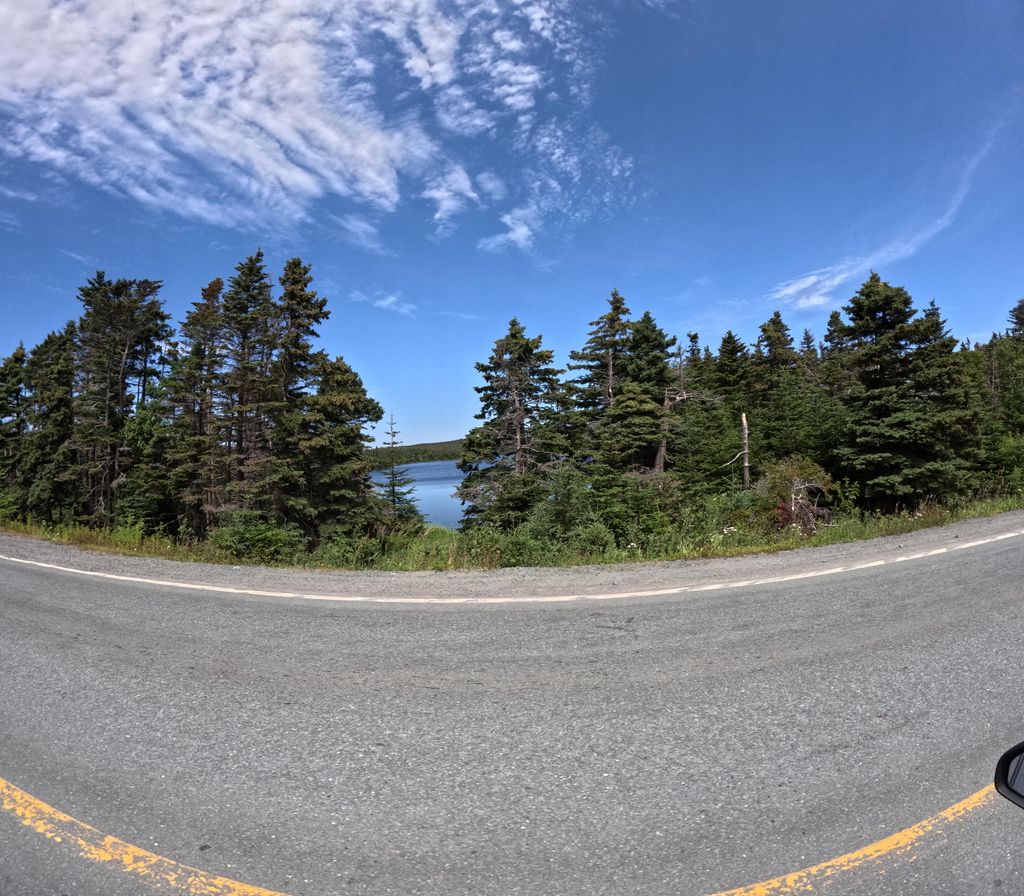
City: st_johns